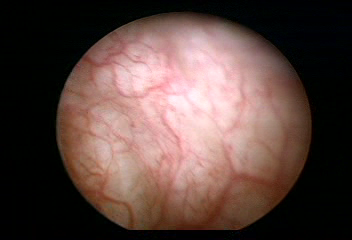
Modality: WLC
Class: Normal mucosa
Bladder cancer association: No